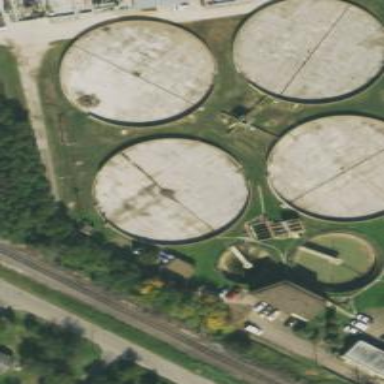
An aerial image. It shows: Storage tank that is man-made.